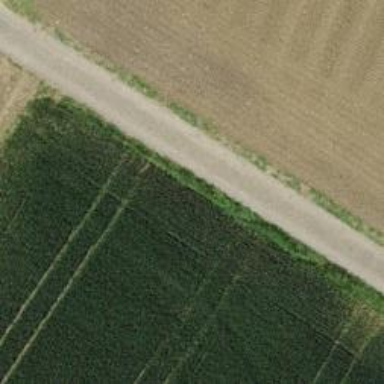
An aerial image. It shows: Paved track with grade 1 tracktype.